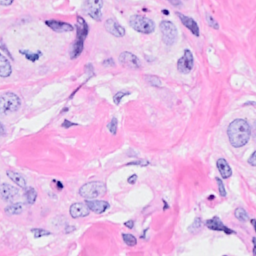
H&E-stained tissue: Breast